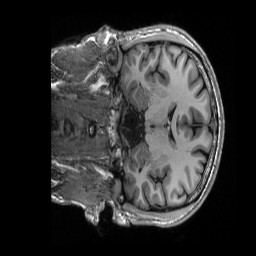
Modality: T1w
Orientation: coronal
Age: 46
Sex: male
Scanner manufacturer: siemens
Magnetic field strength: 3 T
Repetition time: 2.53 s
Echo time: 0.0033 s